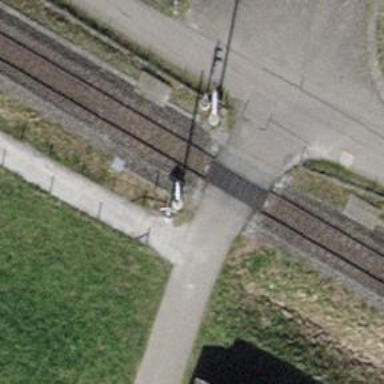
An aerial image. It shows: Level crossing with full barriers and lights.